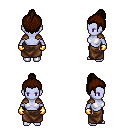
a pixel art fantasy rpg character, female body template, dark elf, purple skin, leather shoulder armor, robe skirt, brown short topknot hairstyle, gold gloves, four views (front, back, left, right), 2x2 character sprite sheet, small pixel art, hard edges, no anti-aliasing